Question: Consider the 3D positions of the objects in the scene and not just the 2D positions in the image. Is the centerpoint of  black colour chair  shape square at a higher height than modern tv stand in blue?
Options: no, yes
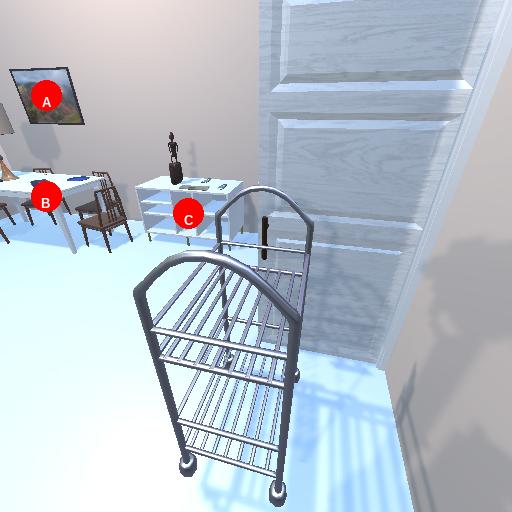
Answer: no